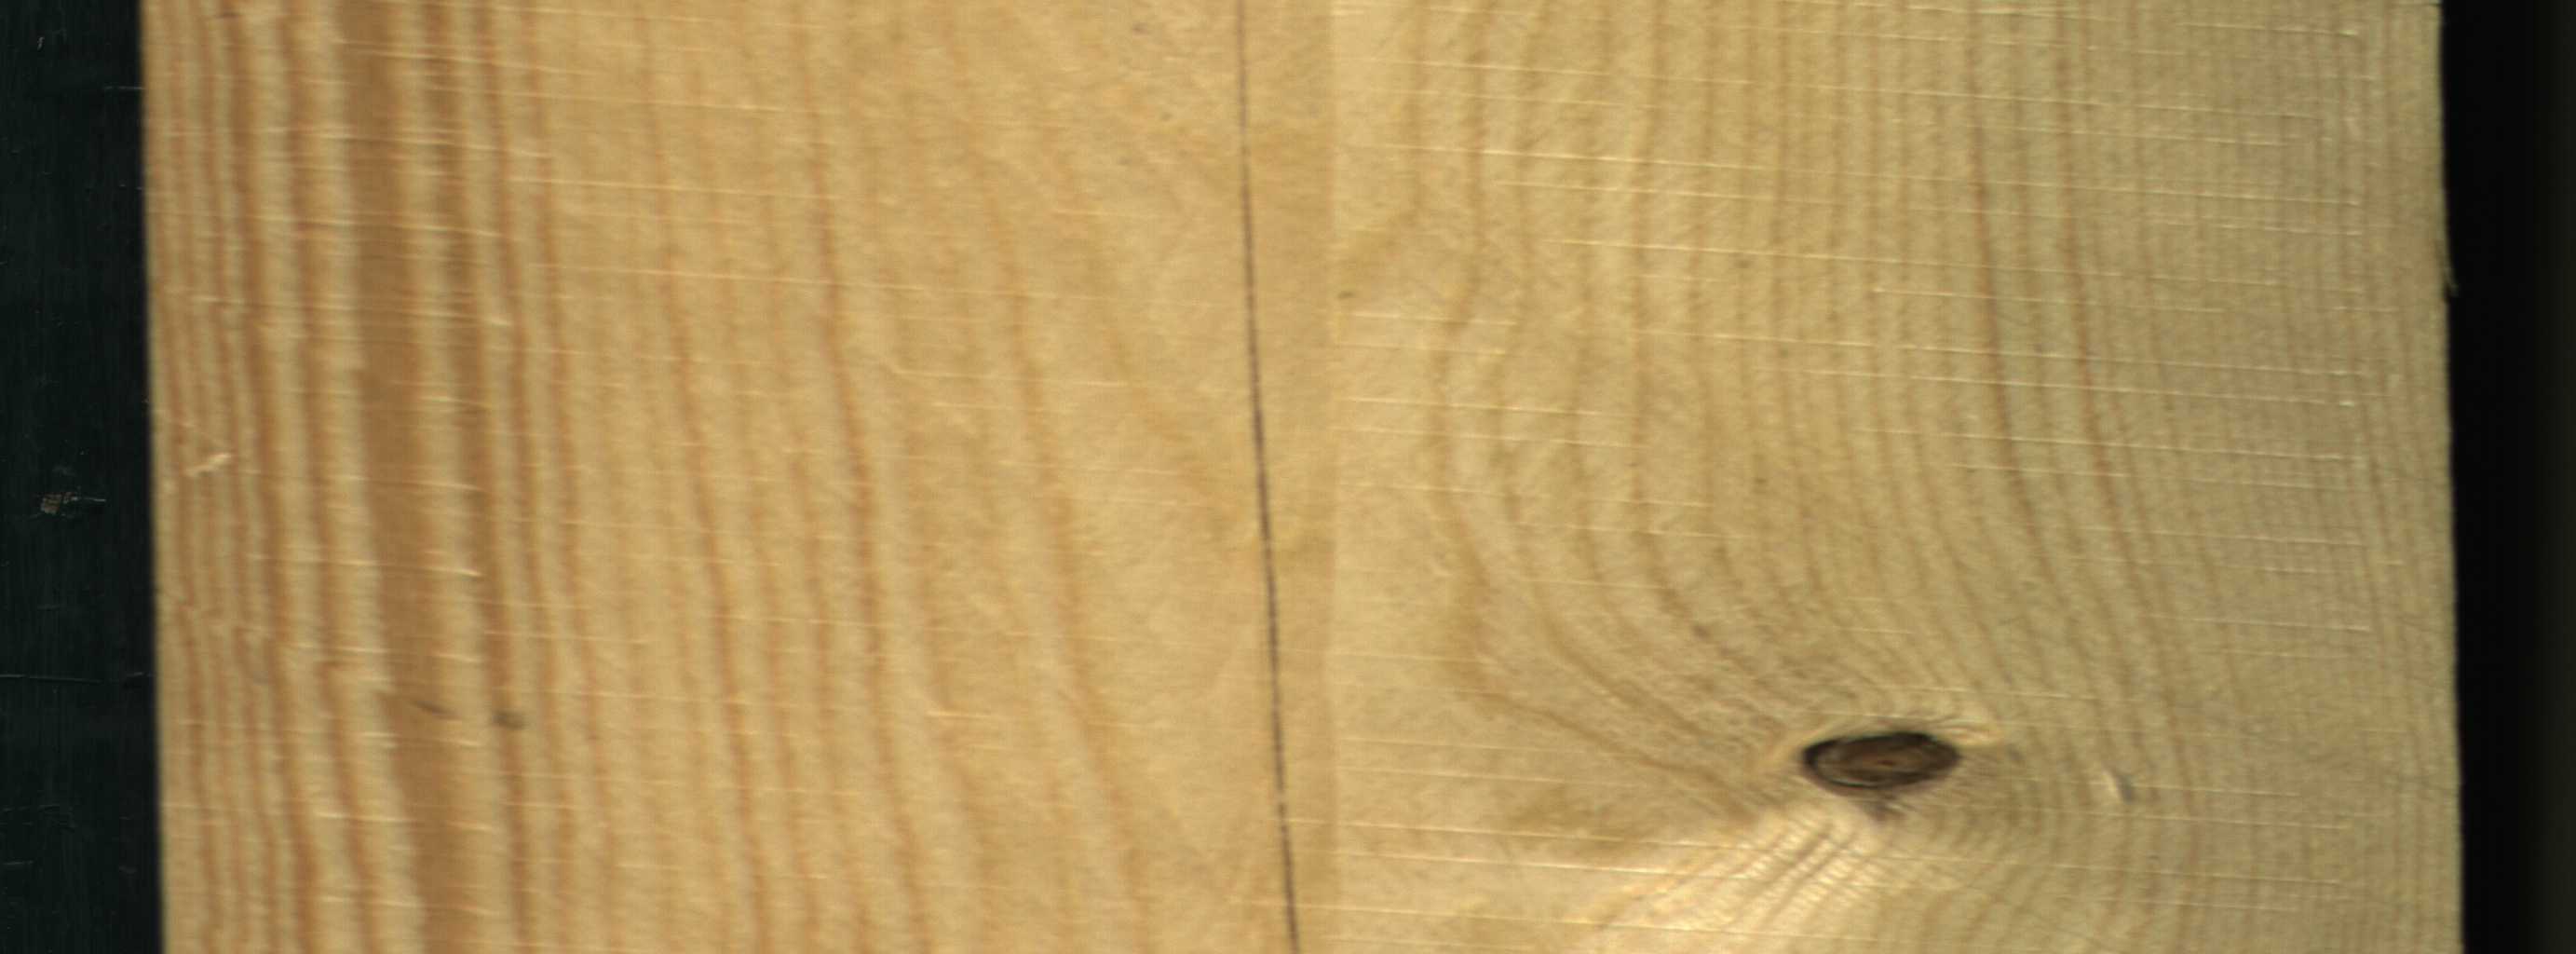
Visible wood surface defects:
Crack
Dead_Knot